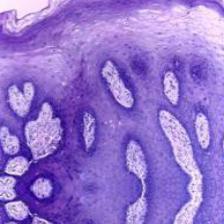
Diagnosis: Normal